Field crop: maize
Growth stage: 2
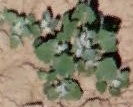
Species: chenopodium